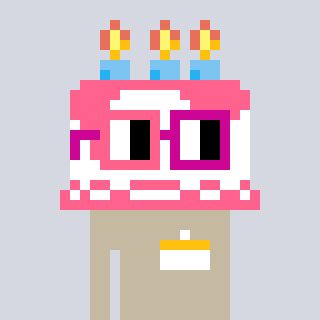
a pixel art character with square pink and red glasses, a cake-shaped head and a bege-colored body on a cool background